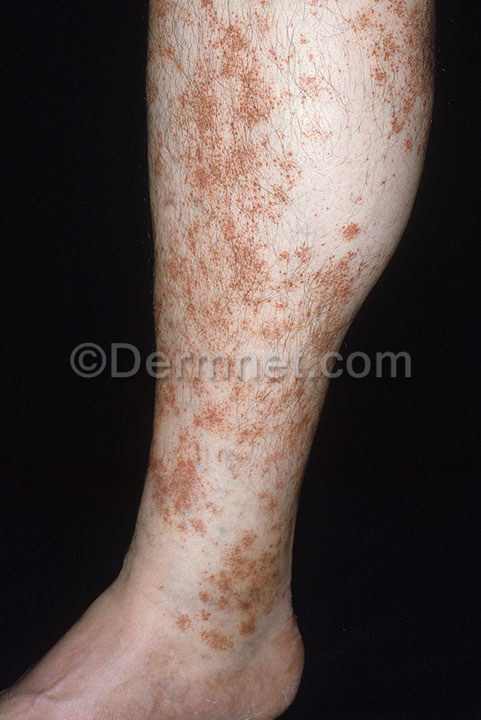
Disease: Vasculitis Photos